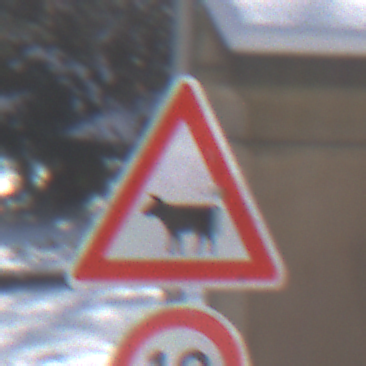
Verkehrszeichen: ViehtriebRechts
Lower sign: Geschwindigkeit10
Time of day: MorningAfternoon
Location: Outdoor (Special)
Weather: Clear
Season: Winter
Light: Natural